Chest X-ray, AP view. Patient: 43 years old, sex F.
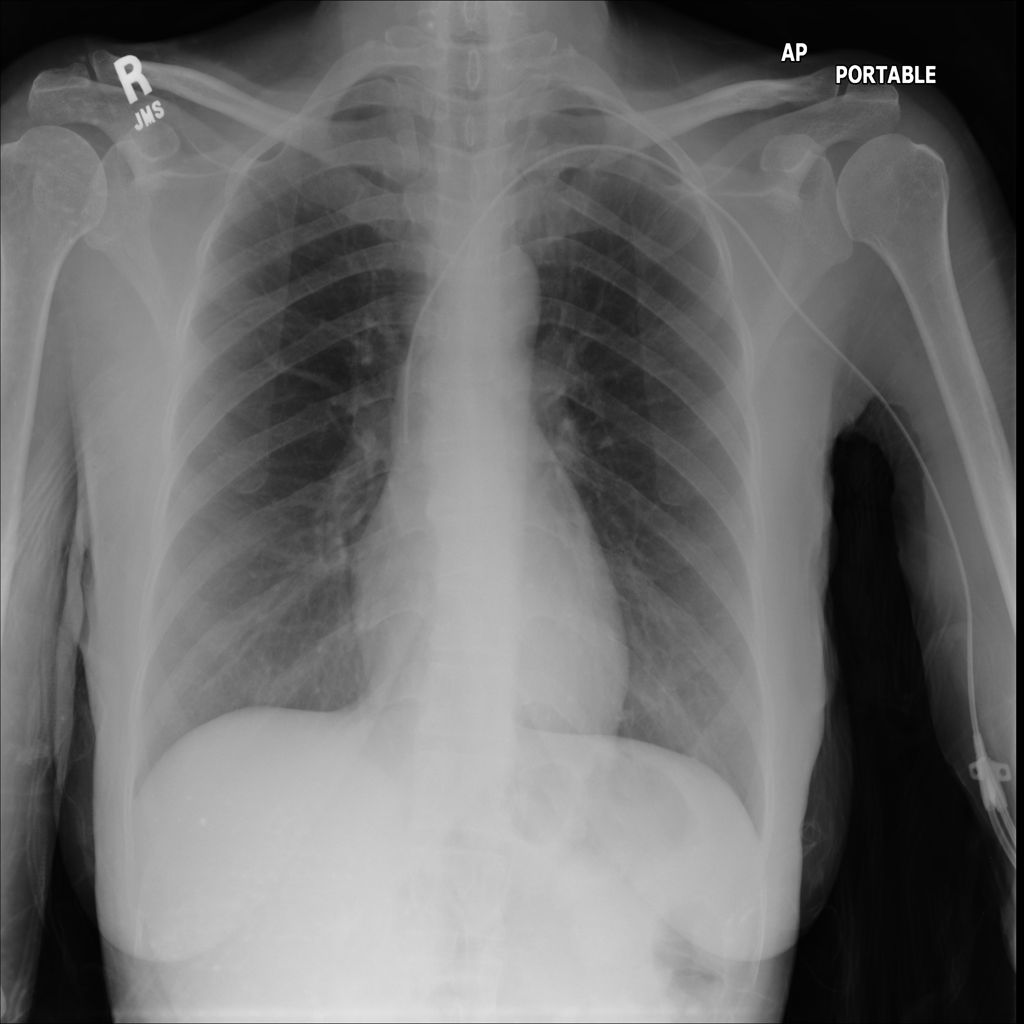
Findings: No Finding